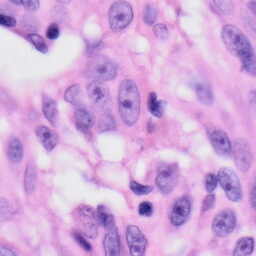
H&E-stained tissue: Skin